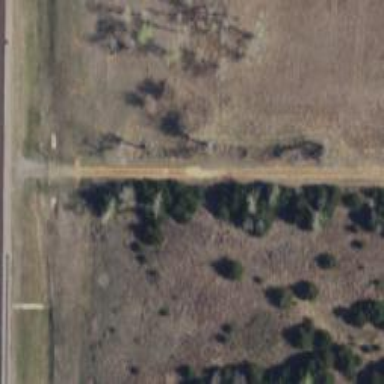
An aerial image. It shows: Driveway leading to service road.